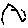
Label: hexagon